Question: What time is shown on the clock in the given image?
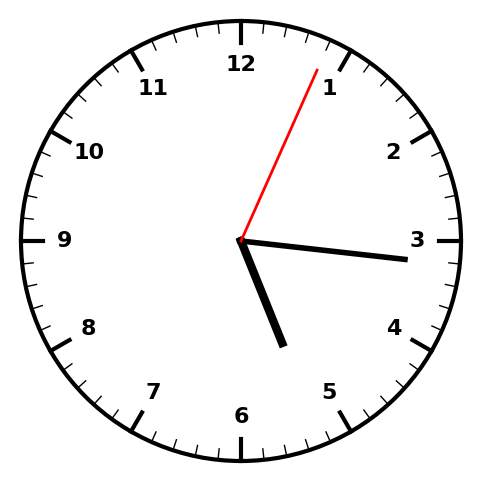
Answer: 05:16:04